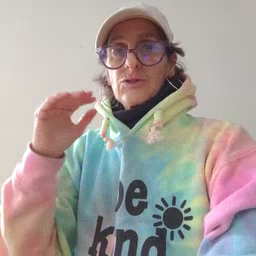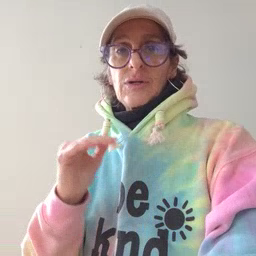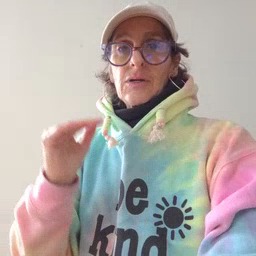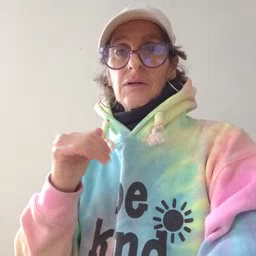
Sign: child